Question: Where can I find good spider(radar) chart library for iOS? (as like the below)

I checked "Core Plot" and "iOSPlot" open source projects, but these are not supporting spider chart.
BR,
Wonil.
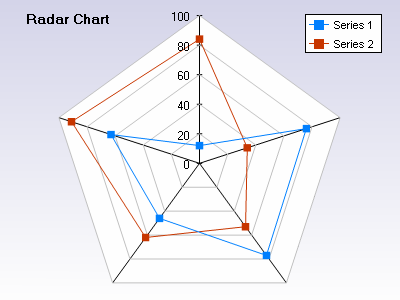
Answer: Try RP Radar Chart from raspu on Github. Although the author claims it's unfinished it looks pretty solid. <URL>